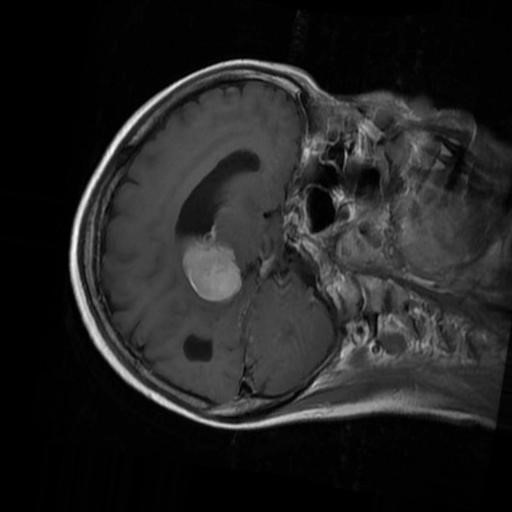
Label: brain_menin